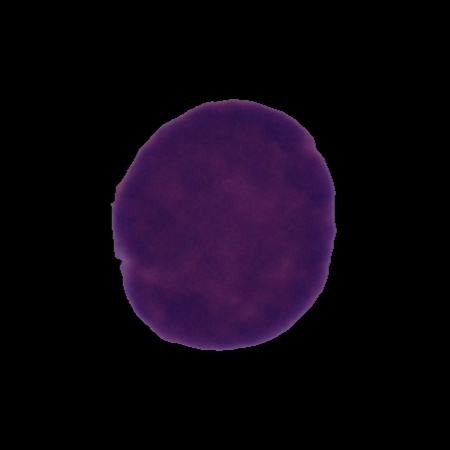
Label: cancer